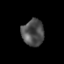
Tissue: prostate
Cell type: T cells
Senescence score: 0.2988
Nuclear area (px): 573
Mean DAPI intensity: 77.674